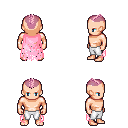
a pixel art fantasy rpg character, male body template, human, light skin, pink tattered cape, white pants, pink short mohawk hairstyle, four views (front, back, left, right), 2x2 character sprite sheet, small pixel art, hard edges, no anti-aliasing